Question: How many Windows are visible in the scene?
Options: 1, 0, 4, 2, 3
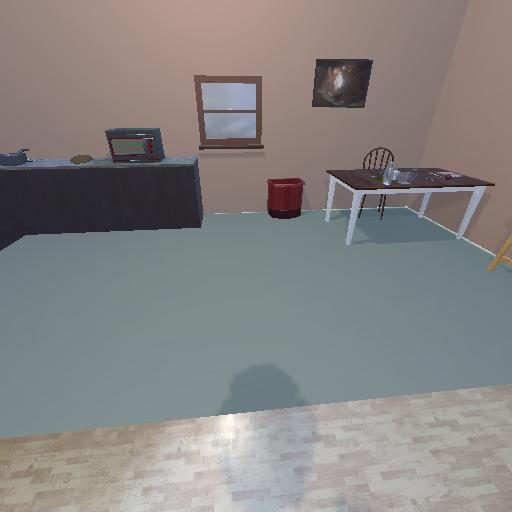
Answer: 1